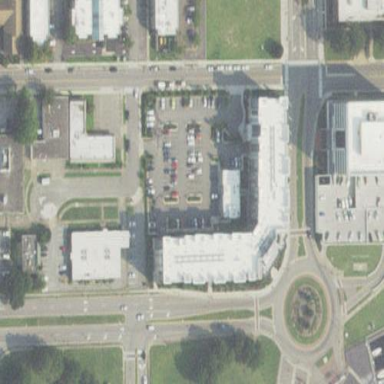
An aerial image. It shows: Parking area with asphalt surface.